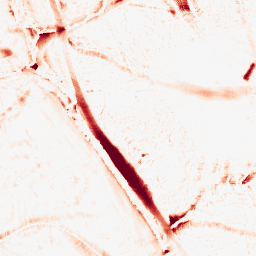
Category: morphological
Decomposition family: morphological_ellipse
Decomposition parameters: operation: opening
width: 20
height: 20
Upsampling method: quintic
Upsampling parameters: scale: 4
Upsampling scale: 4